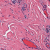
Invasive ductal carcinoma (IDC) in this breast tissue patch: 0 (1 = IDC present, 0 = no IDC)